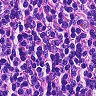
Metastatic tissue present: no